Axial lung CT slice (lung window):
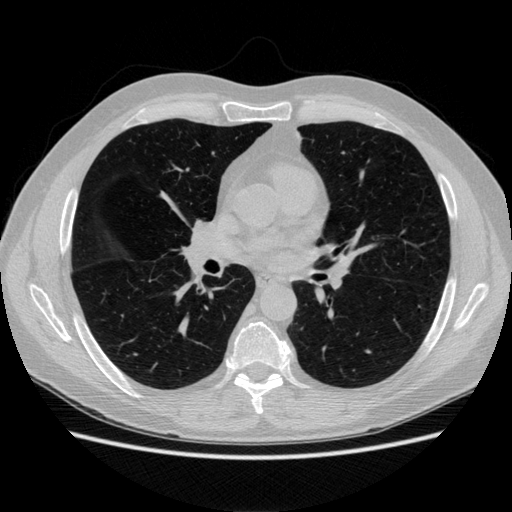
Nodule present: no